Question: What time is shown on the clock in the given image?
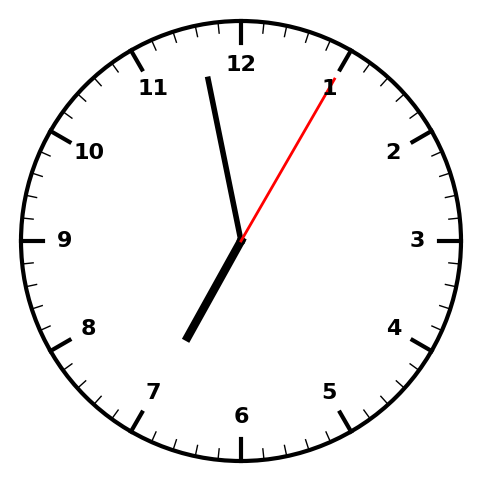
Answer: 06:58:05